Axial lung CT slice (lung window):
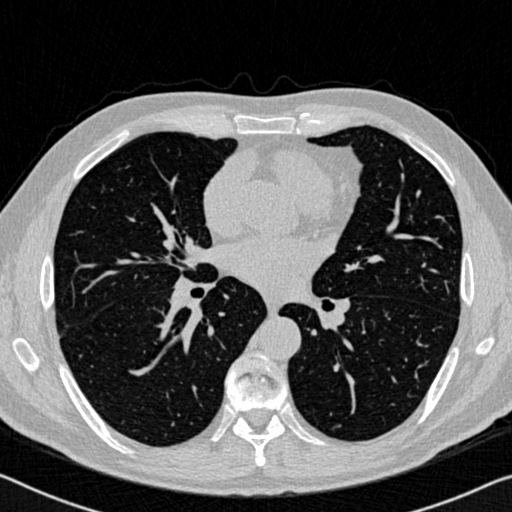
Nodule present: no